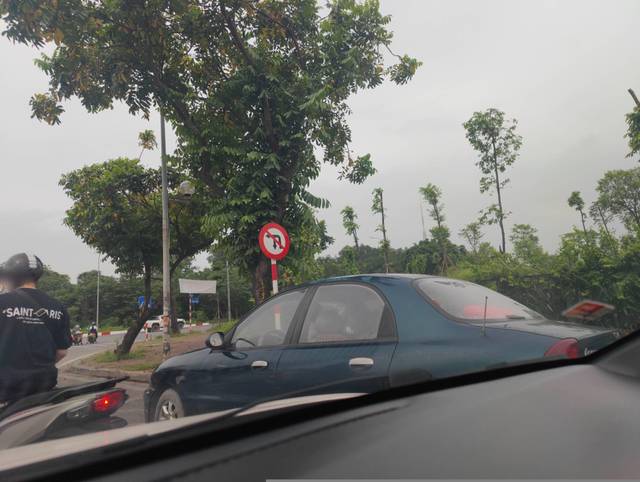
Region: Vietnam
Coordinates: 21.005, 105.773